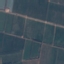
Land use / land cover: PermanentCrop